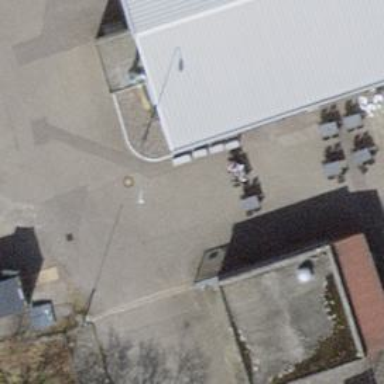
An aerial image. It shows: Concrete bollard.